Question: Hi, i am working on GPS ios app.
I want to display user's location on Circle as shown in image.
The user is in center.
I want to display his friend's location on proper direction.
I had already got langitude and latitude of both user .
But how can i get other user's direction?
If can i use Bearing angle?

I get the Distance between two uses by this code
'''
CLLocation *locA = [[CLLocation alloc] initWithLatitude:Latitude longitude:Longitude];
CLLocation *locB = [[CLLocation alloc] initWithLatitude:app.lat longitude:app.lag];
CLLocationDistance distance = [locB distanceFromLocation:locA];
'''
Thanks for Help!!
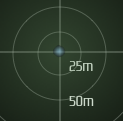
Answer: This <URL> describing how to compute bearing using the haversine function